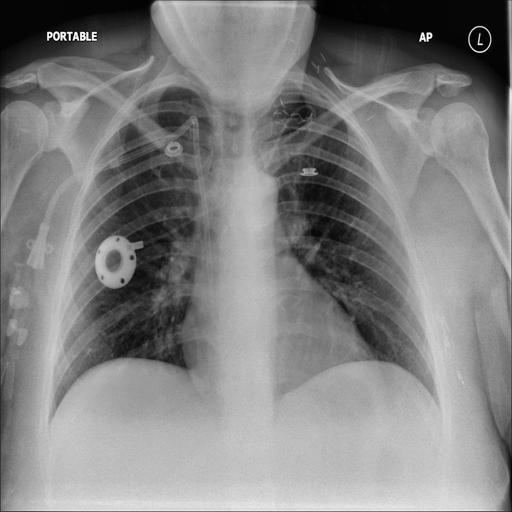
Finding: NORMAL